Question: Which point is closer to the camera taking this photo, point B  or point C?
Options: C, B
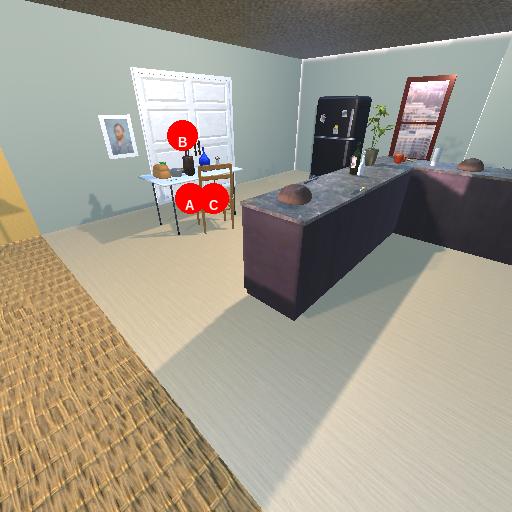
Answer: C